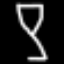
Label: hourglass